Question: I have a plot that I would like to recreate within R. Here is the plot:

From: Boring, E. G. (1941). Statistical frequencies as dynamic equilibria. Psychological Review, 48(4), 279.
This is a little above my paygrade (abilities) hence asking here. Boring states:
> On the first occasion A can occur only 'never' (0) or 'always' (1). On
the second occasion the frequencies
are 0,1/2, or 1; on the third 0, 1/3,
2/3, or 1 etc, etc.
Obviously, you don't have to worry about labels etc. Just a hint to generate the data and how to plot would be great. ;) I have no clue how to even start...
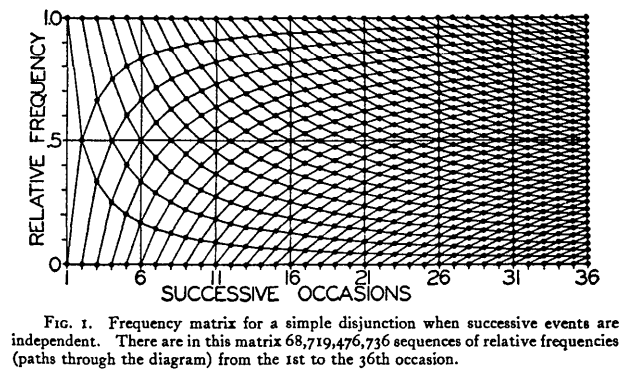
Answer: here is an example:
'''
library(plyr)
ps <- ldply(1:36, function(i)data.frame(s=0:i, n=i))
plot.new()
plot.window(c(1,36), c(0,1))
apply(ps, 1, function(x){
s<-x[1]; n<-x[2];
lines(c(n, n+1, n, n+1), c(s/n, s/(n+1), s/n, (s+1)/(n+1)), type="o")})
axis(1)
axis(2)
'''
ps represents all points. Each point has two children.
So draw lines from each point to the children.